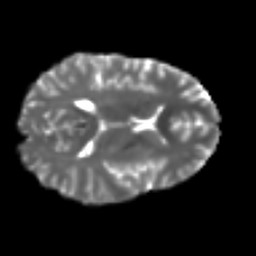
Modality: T2w
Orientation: axial
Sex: female
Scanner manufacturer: ge
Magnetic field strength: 3 T
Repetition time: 7 s
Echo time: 0.08 s